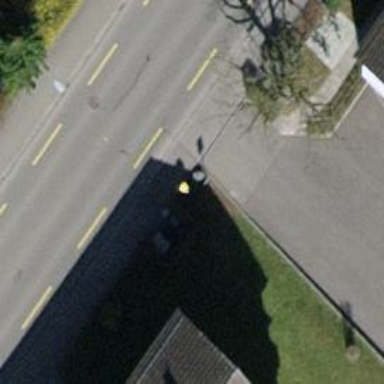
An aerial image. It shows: Post box is visible.